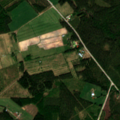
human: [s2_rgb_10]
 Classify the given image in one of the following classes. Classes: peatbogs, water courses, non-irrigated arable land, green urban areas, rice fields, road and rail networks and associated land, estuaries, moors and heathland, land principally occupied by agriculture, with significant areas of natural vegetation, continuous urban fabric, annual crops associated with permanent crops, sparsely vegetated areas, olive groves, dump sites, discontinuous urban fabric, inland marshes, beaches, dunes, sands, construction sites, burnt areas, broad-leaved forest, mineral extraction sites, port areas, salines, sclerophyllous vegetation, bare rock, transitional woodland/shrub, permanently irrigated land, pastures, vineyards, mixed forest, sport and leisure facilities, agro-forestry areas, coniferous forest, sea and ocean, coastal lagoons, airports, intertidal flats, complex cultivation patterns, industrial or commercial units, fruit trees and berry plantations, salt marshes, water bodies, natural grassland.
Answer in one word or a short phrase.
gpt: non-irrigated arable land, coniferous forest, mixed forest, transitional woodland/shrub